Question: For some reason, my website (<URL> sometimes displays oddly in Internet Explorer. The number underneath Servers Listed in the green-ish banner sometimes fails to show altogether, like the image below, however when I check the source the number is in there, so it's not an error server-side.
This error is only occasional and appears on IE10. The site is using the Bootstrap framework. Here is the code for the Servers Listed and other statistics elements:
'''
<div class="banner">
<div class="container" style="background: transparent;">
<div class="row">
<div class="col-sm-4 text-center whiteborder">
<h1>
<?php
// connect to mysql
require('includes/mysql.php');
$totalplayers = mysql_fetch_assoc(mysql_query("SELECT SUM(players) FROM servers WHERE suspended=0"));
echo number_format($totalplayers['SUM(players)']);
?>
</h1>
<h3>PLAYERS ONLINE</h3>
</div>
<div class="col-sm-4 text-center whiteborder">
<h1>
<?php $totalservers = "SELECT * FROM servers WHERE verified=1 AND enabled=1 AND suspended=0"; echo number_format(mysql_num_rows(mysql_query($totalservers)));?>
</h1>
<h3>SERVERS LISTED</h3>
</div>
<div class="col-sm-4 text-center whiteborder">
<h1>
<?php echo number_format(mysql_num_rows(mysql_query("SELECT * FROM votes")));?>
</h1>
<h3>TOTAL VOTES</h3>
</div>
</div>
<br />
</div>
</div>
'''

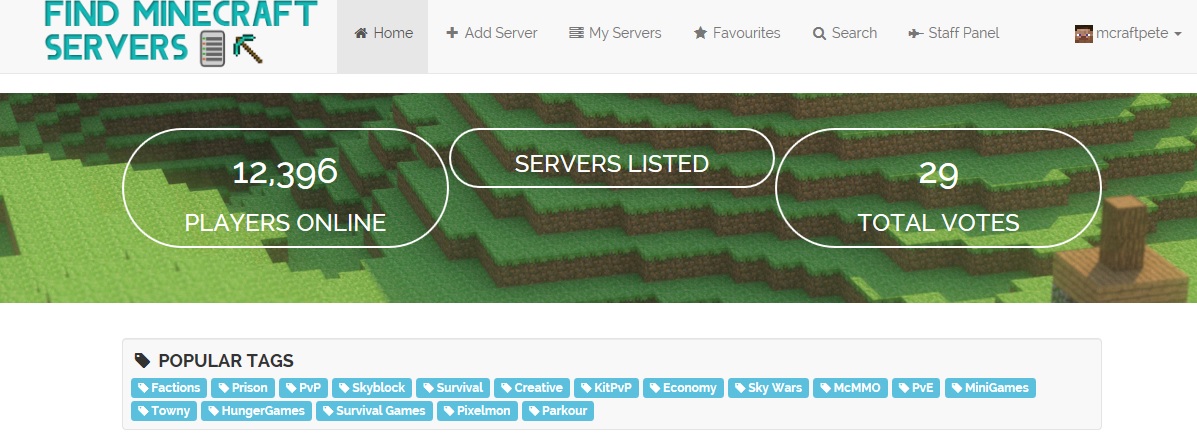
Answer: Well seeing as the div that accompanies the '<h1>' also accompanies the '<h3>', and you say that the h3 consistently displays; I'd hazard a guess and say that the problem lies exclusively with the CSS associated exclusively with the h1.
The only CSS that is directly associated with the h1 is
'''
h1{margin:.67em 0;font-size:2em}
'''
Now there isn't anything obviously wrong with this (and it validates fine) though is it possible that that 0 is triggering some strange quirk with IE?
Sticking the page through an IE6 emulator results in this:

Clearly broken - BUT the server number still displays.
FWIW font-size has been supported since IE 5.5.
So in summation: it is probably just you. If it isn't it is probably because some detail concerning the css (possibly that "0") has made IE go into a panic concerning the isolated set of rules, and do the equivalent of display:none. It is possible that there is some additional rule in your CSS doing odd things (the code isn't exactly setup well for maintainability). But I would say that that is unlikely.